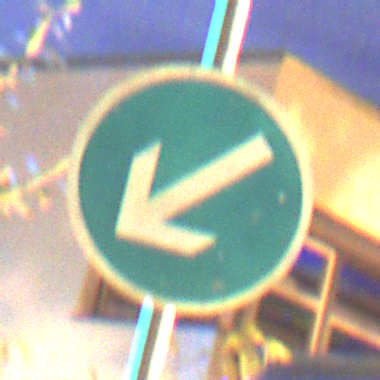
Verkehrszeichen: VorgeschriebeneVorbeifahrtLinks
Umgebung: Outdoor, Urban
Tageszeit: Night
Wetter: PartlyCloudy
Licht: Artificial
Jahreszeit: NotSpecified
Kontrast: HighContrast